Question: Please refer to the image.
If I use
'''
[self.tableView initWithFrame:CGRectMake(0, 0, 320, 320)
style:UITableViewStyleGrouped];
'''
There is this small below the tableView Section. I thought is was a bug in the app, but it turns out that a lot of apps have this on them and some of them have this corrected.
How do I get rid of that white line ?
(The screen shot is an image of a 'section' and I have set the background of 'UIView' and 'tableView' as green so that the line is clearly visible).

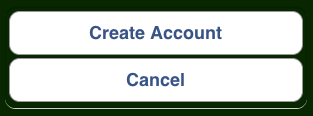
Answer: Try setting the tableView's 'separatorStyle' property to 'UITableViewCellSeparatorStyleSingleLine'. That looks a lot like what happens when 'UITableViewCellSeparatorStyleSingleLineEtched' is set instead, perhaps in a nib.